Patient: sex F, age 61
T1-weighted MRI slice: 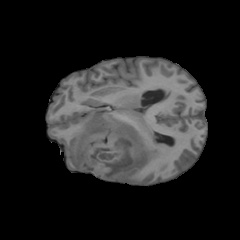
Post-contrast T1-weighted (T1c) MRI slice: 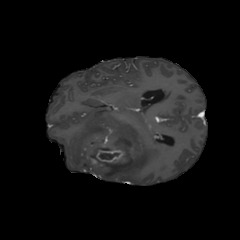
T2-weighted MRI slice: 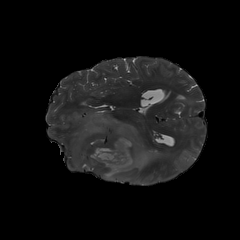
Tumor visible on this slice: yes
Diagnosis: Glioblastoma, IDH-wildtype
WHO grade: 4